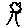
Label: tree